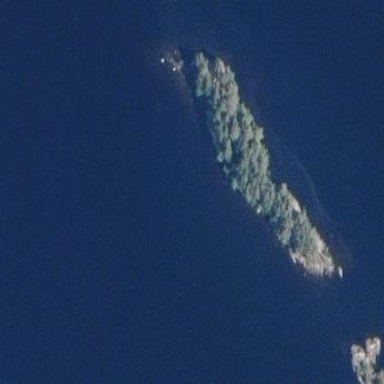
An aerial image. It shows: Islet covered with woodland.